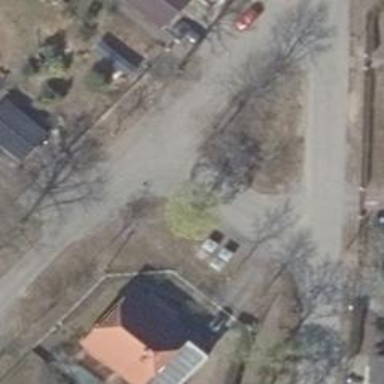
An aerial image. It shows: Residential road.